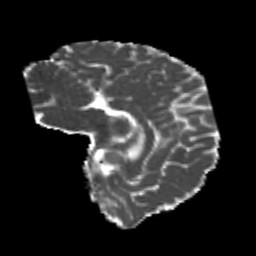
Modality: MD
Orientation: sagittal
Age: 21
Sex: male
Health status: healthy
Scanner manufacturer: philips
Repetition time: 7.388 s
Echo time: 0.08599 s